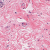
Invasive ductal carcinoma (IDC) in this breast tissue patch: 0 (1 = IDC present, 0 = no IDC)